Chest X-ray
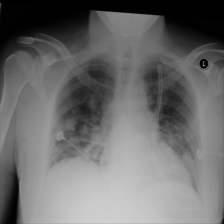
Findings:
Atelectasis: positive
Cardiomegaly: negative
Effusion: negative
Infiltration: negative
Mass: negative
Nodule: positive
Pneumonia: negative
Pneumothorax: negative
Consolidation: negative
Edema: negative
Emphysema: negative
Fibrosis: negative
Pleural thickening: negative
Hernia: negative